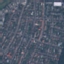
Label: Residential